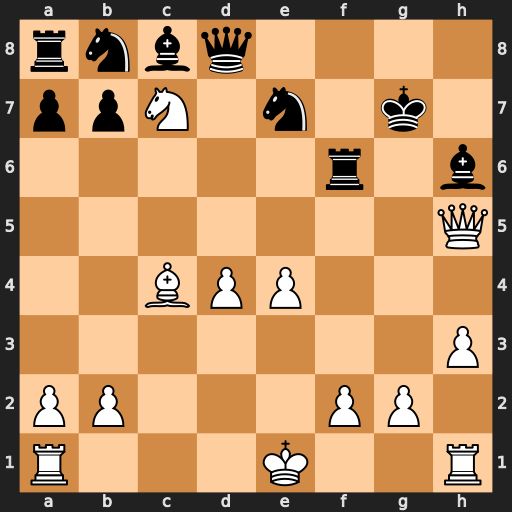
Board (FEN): rnbq4/ppN1n1k1/5r1b/7Q/2BPP3/7P/PP3PP1/R3K2R
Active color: w
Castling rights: KQ
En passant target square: -
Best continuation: Ne8+ Qxe8 Qxe8